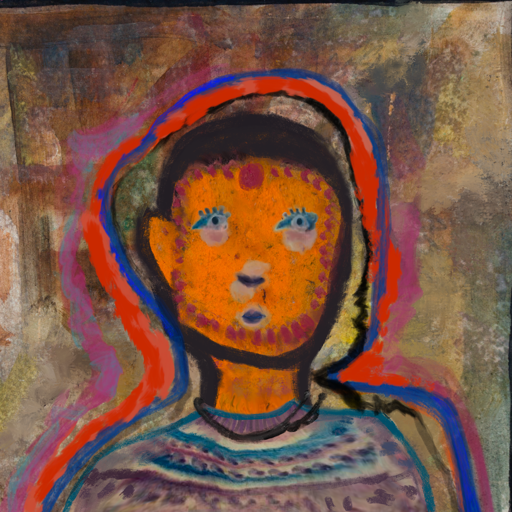
Background: Mosgoul, Head And Neck Front: Doll, Face Front: Hill_Girl, Bust: HillGirl, Hair Front: Experience, Head Accessory: Blank, Second Necklace: Blank, Necklace: Orphan, Baby: Blank